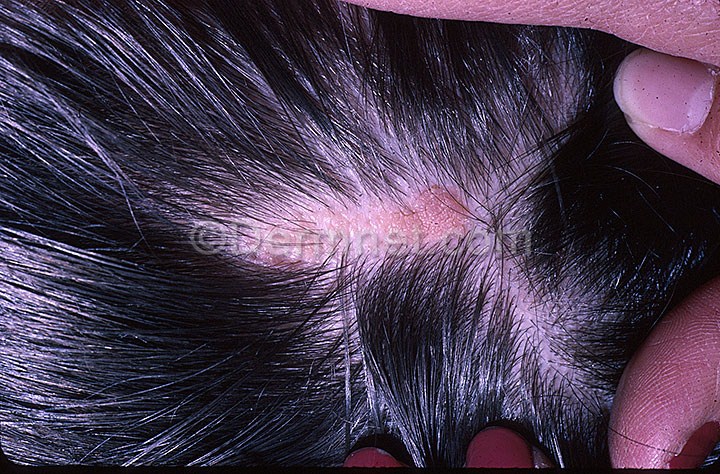
Disease: Seborrheic Keratoses and other Benign Tumors